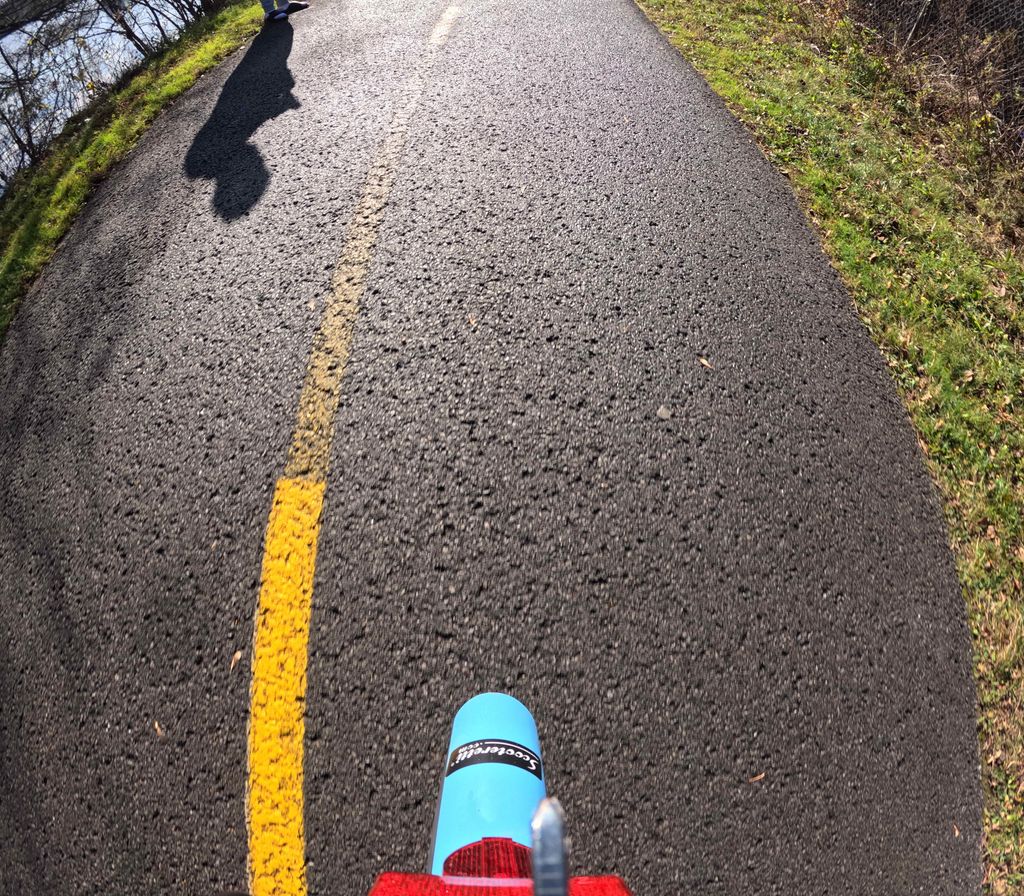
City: ottawa-gatineau